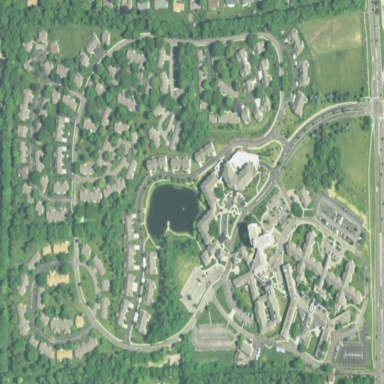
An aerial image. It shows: Residential area with nursing home.